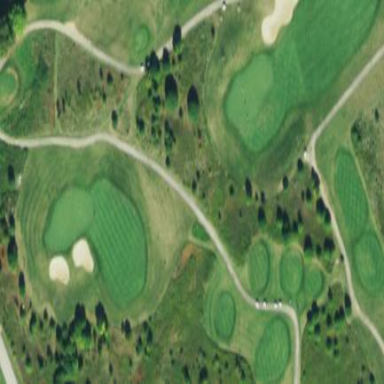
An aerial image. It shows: Rough area on grassy golf course.